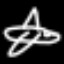
Label: airplane